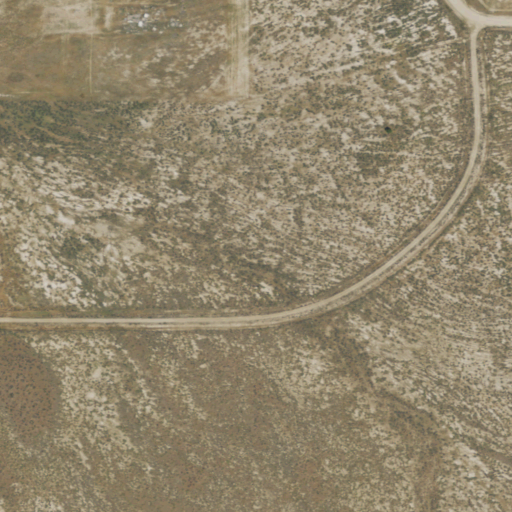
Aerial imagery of plain(s) in Nevada named Lees Flat containing only shrub